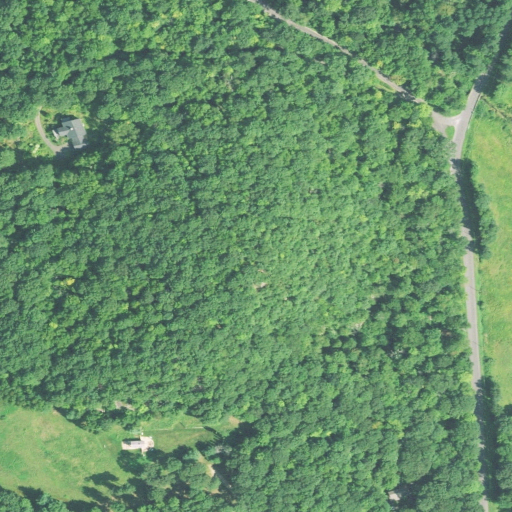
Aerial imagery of mountain in Connecticut named Little Mount Tom containing deciduous forest, open development, mixed forest, low intensity development, pasture, shrub, medium intensity development, and woody wetlands